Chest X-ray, AP view. Patient: 35 years old, sex F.
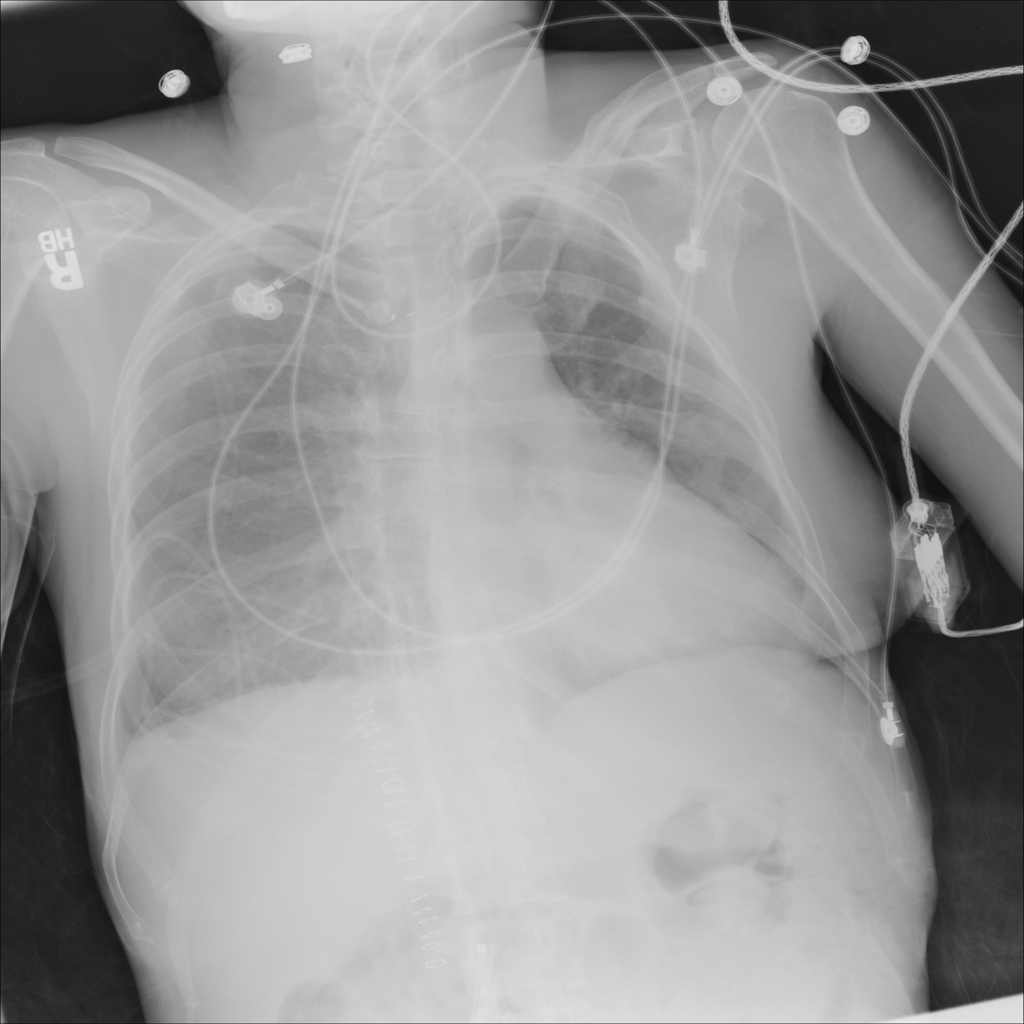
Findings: No Finding